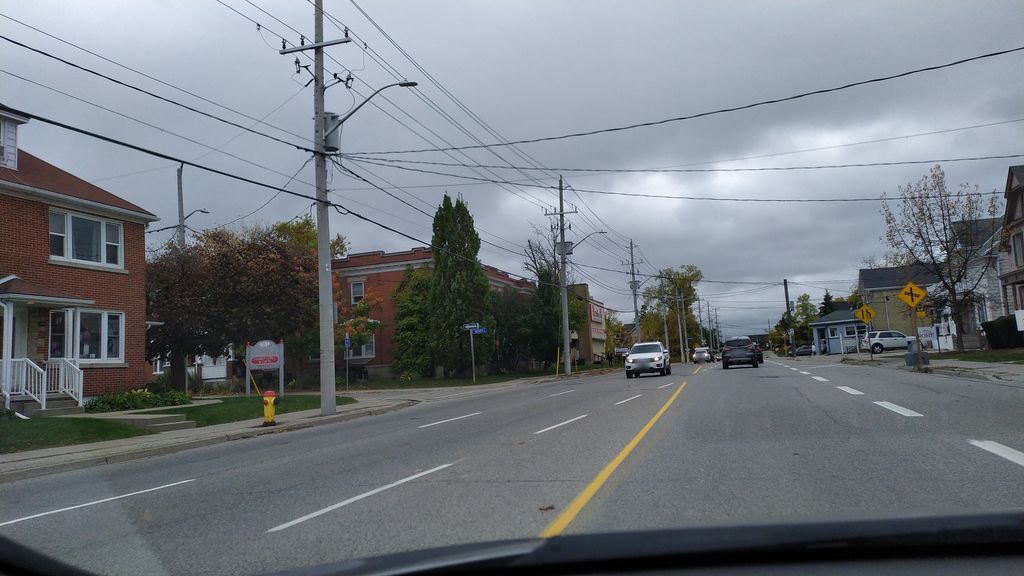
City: kitchener-waterloo